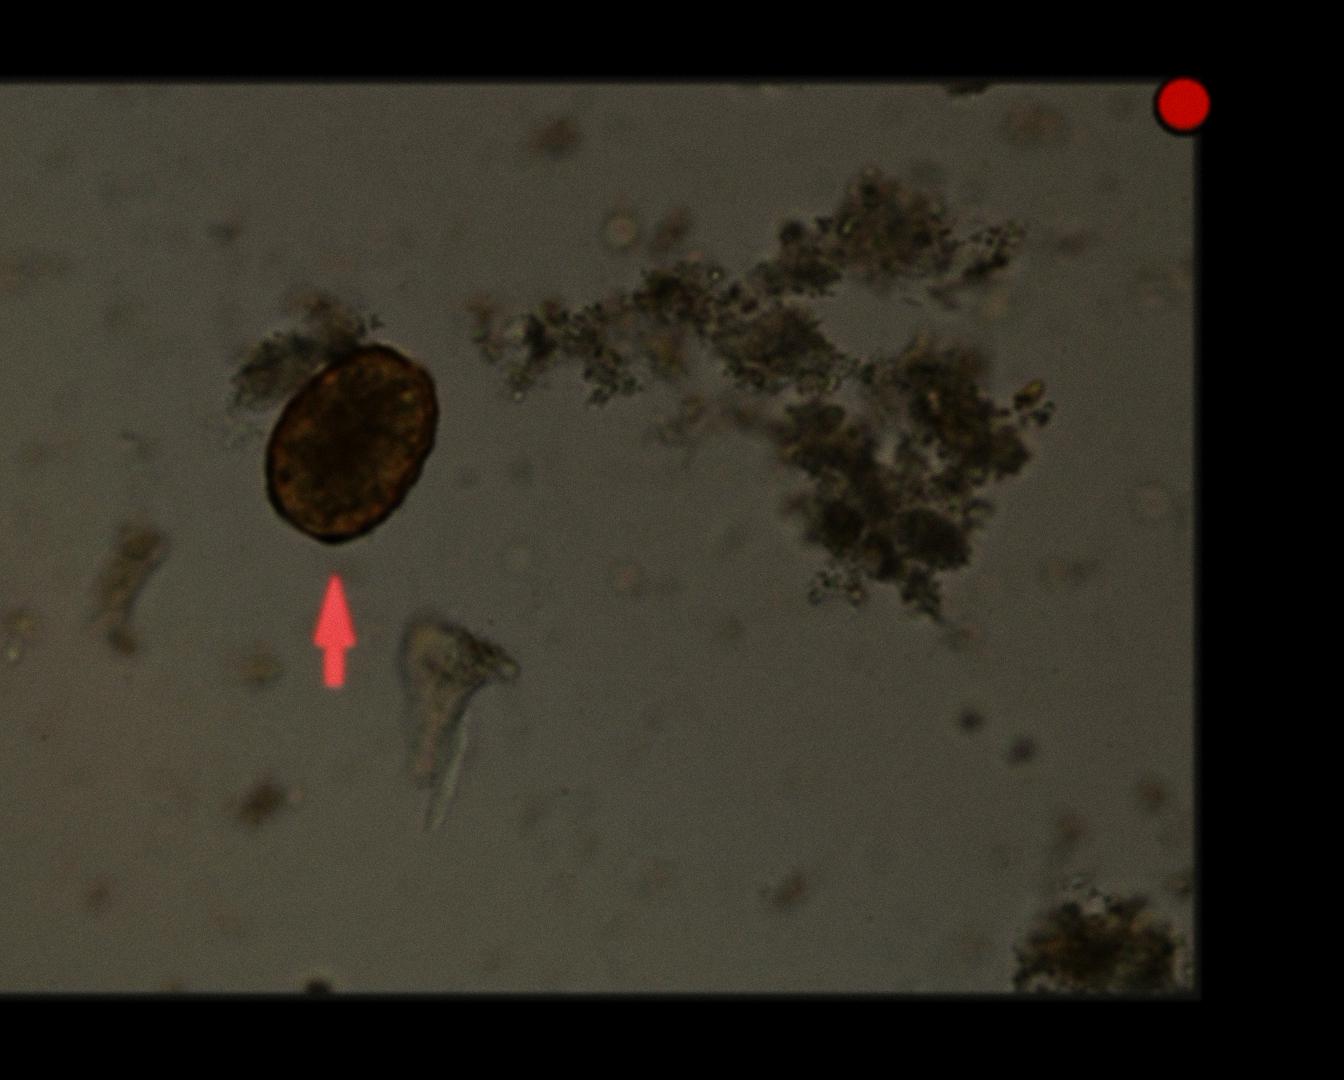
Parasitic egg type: Ascaris lumbricoides